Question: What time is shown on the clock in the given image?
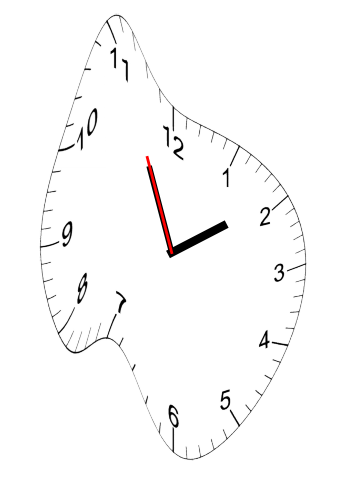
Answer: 01:55:56